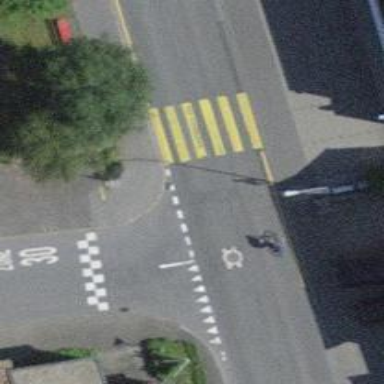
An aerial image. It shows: Uncontrolled zebra crossing with zebra markings.